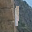
Label: 1